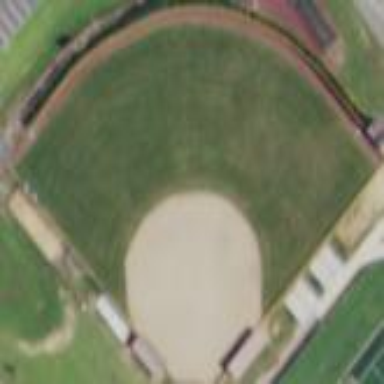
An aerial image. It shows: Recreation ground with softball pitch.